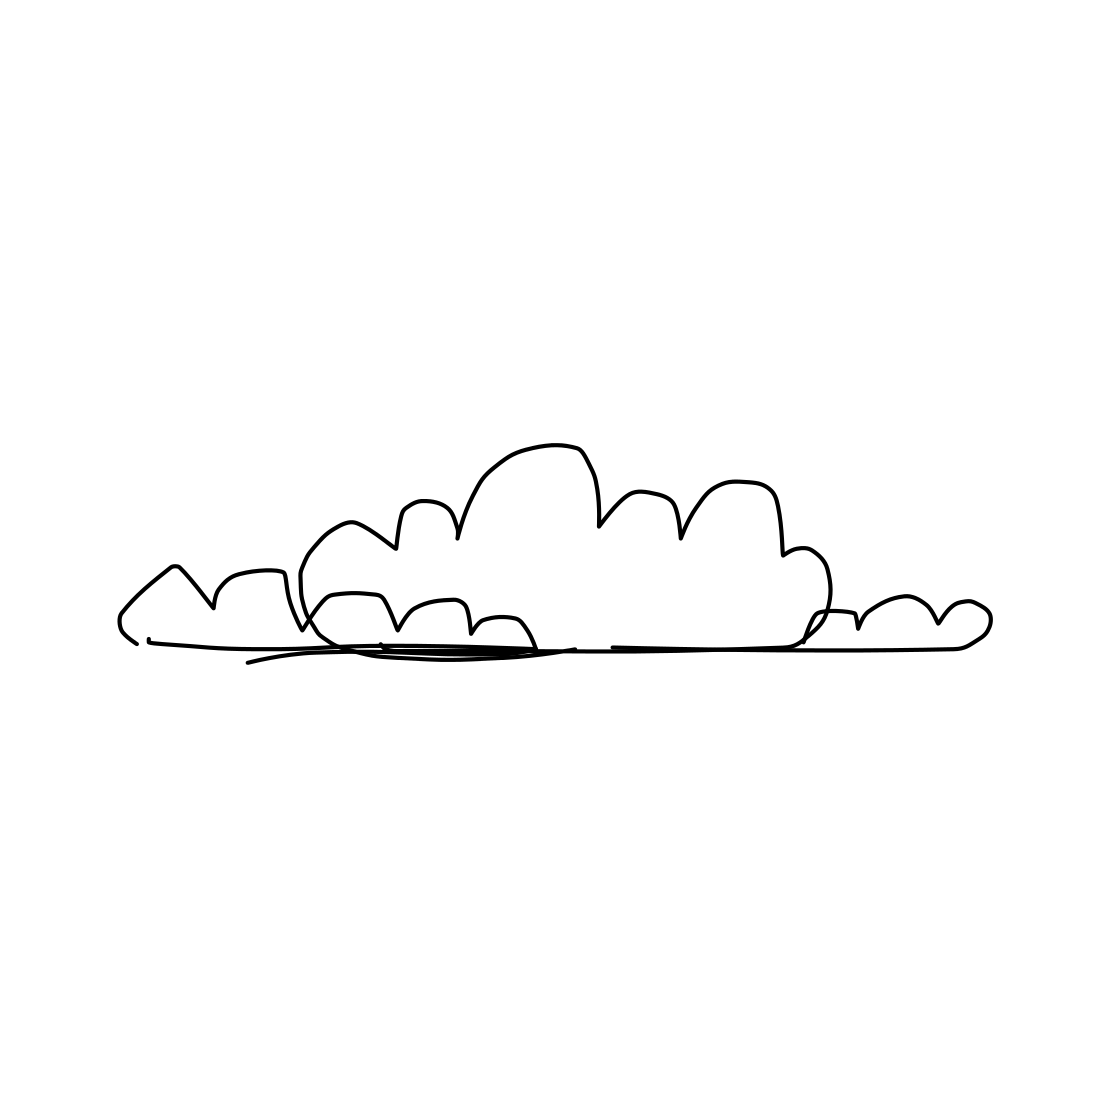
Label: cloud